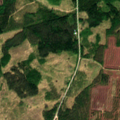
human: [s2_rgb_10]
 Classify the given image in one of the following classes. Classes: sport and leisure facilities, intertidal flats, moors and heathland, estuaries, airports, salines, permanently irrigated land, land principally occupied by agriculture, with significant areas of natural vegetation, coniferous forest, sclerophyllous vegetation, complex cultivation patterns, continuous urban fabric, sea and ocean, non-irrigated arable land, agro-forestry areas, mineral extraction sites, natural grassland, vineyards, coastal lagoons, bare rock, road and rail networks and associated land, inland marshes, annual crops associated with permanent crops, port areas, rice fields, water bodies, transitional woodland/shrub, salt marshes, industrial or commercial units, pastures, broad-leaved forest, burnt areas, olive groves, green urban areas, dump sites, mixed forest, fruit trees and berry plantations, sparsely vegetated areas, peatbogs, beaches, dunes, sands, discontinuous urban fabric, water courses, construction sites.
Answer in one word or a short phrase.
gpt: coniferous forest, mixed forest, transitional woodland/shrub, peatbogs